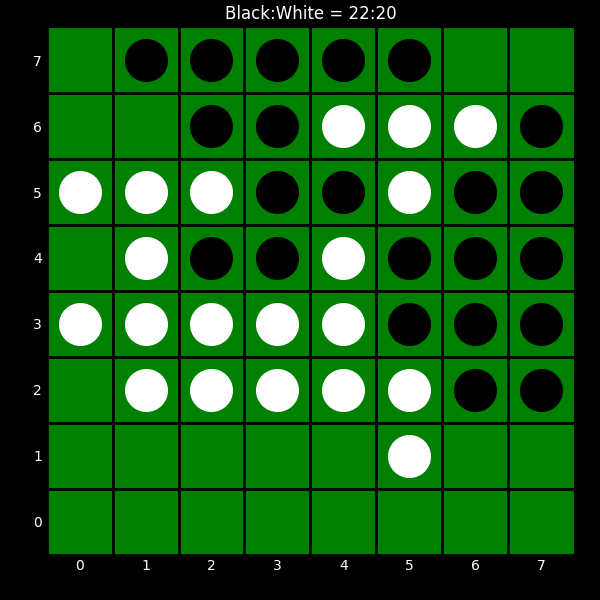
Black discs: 22
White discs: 20